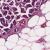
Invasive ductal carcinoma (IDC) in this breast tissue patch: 1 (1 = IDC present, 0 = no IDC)